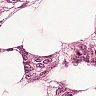
Metastatic tissue present: yes